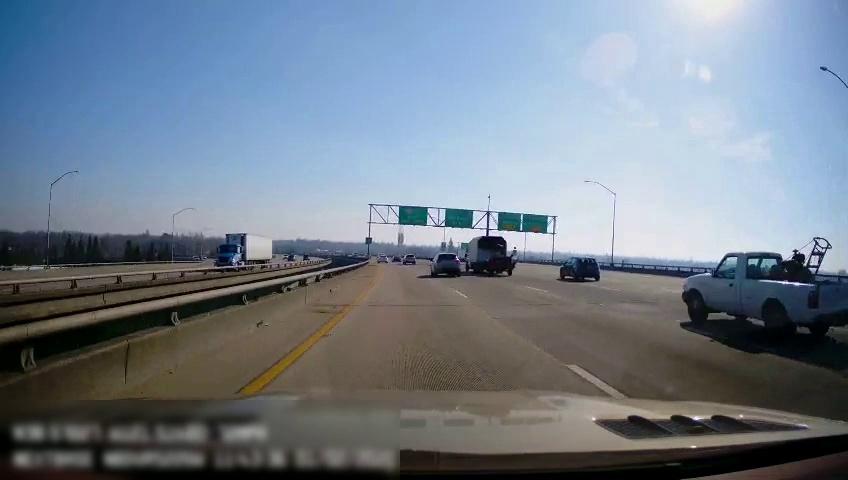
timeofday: Day
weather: Sunny
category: Drivable Space
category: Vehicles | Truck
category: Drivable Space
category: Vehicles | Truck
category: Vehicles | SUV
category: Vehicles | Car
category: Vehicles | Truck
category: Vehicles | SUV
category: Vehicles | Car
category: Vehicles | SUV
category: Lanes | Current Lane
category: Lanes | Current Lane
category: Lanes | Alternate Lane
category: Lanes | Alternate Lane
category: Traffic | Signs
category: Traffic | Signs
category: Traffic | Signs
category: Traffic | Signs